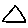
Label: triangle